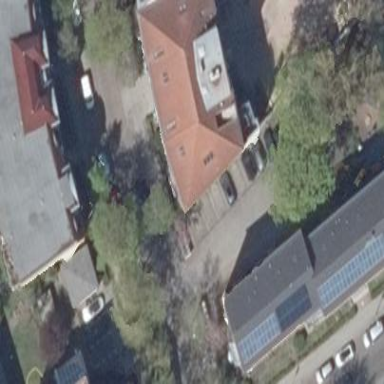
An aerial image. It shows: Hipped roof building with apartments. The roof is covered with red roof tiles.